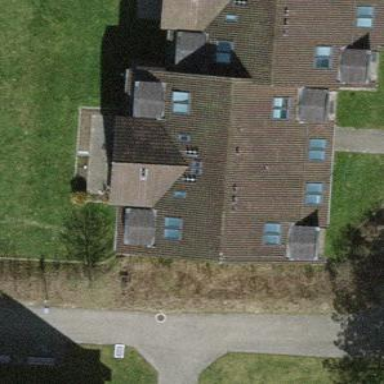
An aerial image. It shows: Residential building.